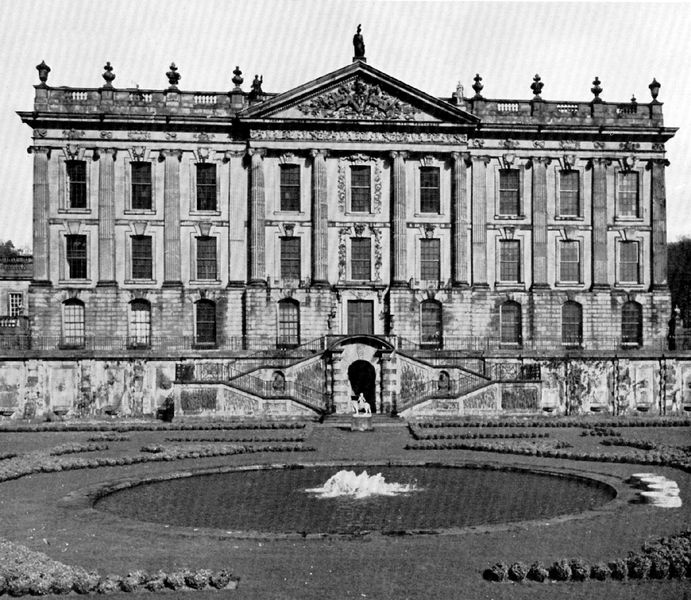
Titel: Derbyshire, Chatsworth
Künstler: William Talman
Standort: (GB England Derbyshire) (EU - GB - England - Derbyshire)
Schlagwörter: wasser, blumen, fenster, pfeiler, säulen, anlage, dach, haus, park, rasen, schloss, tier, barock, figur, pflanzen, brunnen, garten, fassade, giebel, pilaster, figuren, treppe, treppen, geländer, tor, foto, nische, schwarzweiß, gesims, skulpturen, beete, etagen, klassizistisch, kranzgesims, rondell